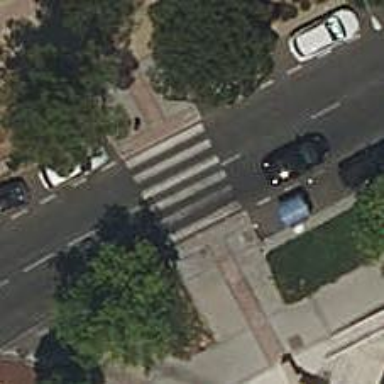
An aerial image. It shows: Uncontrolled crossing on the road.